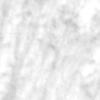
Label: no_change